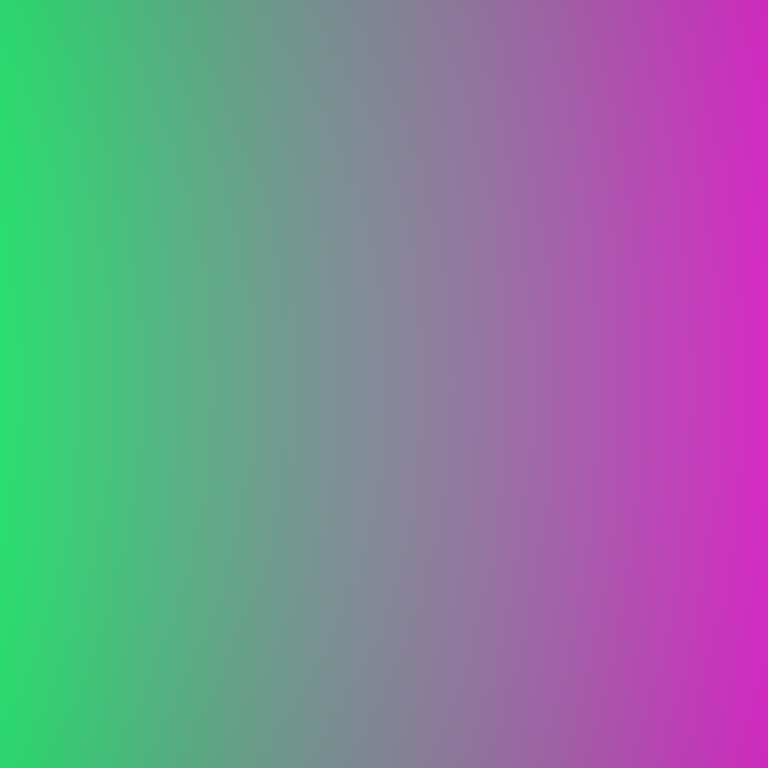
Abstract light effect, smooth gradient from vibrant green to bright magenta, energetic atmosphere, soft blend, no room, no furniture, no objects.